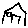
Label: house